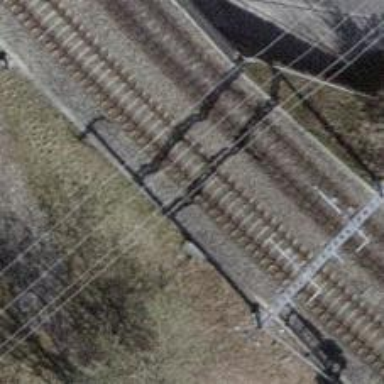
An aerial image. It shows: Railway bridge with electrified contact lines.